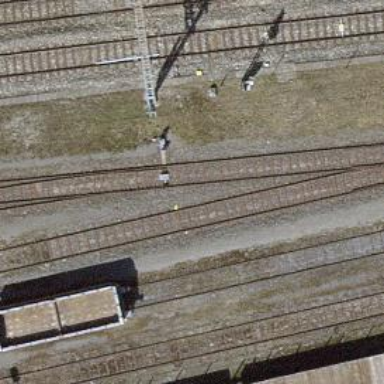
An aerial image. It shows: Railway switch.